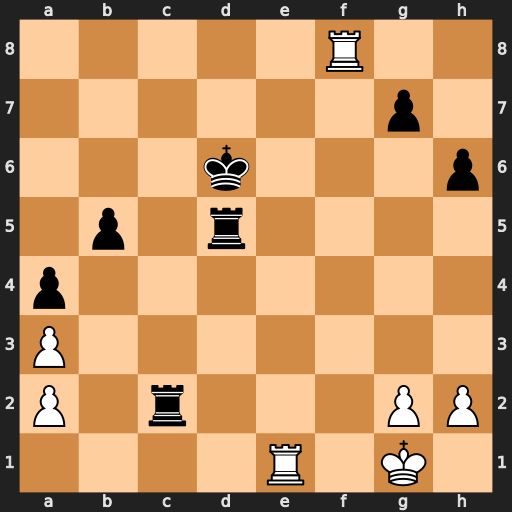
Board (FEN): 5R2/6p1/3k3p/1p1r4/p7/P7/P1r3PP/4R1K1
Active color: w
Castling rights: -
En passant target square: -
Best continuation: Rd8+ Kc7 Rxd5